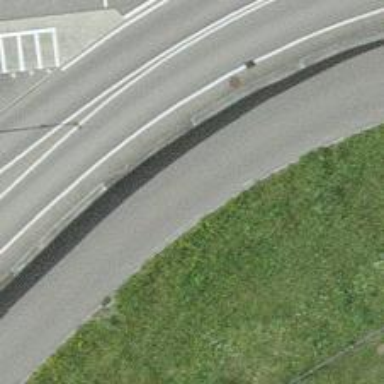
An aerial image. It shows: Asphalt service road with truck.